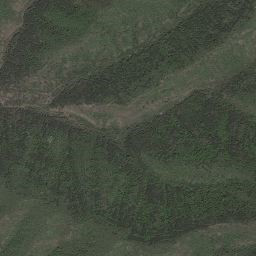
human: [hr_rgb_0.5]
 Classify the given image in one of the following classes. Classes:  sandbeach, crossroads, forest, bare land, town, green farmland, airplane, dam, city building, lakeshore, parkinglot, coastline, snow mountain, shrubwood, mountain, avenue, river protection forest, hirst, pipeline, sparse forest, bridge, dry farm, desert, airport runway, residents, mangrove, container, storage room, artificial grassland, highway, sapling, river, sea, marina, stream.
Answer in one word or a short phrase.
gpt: mountain